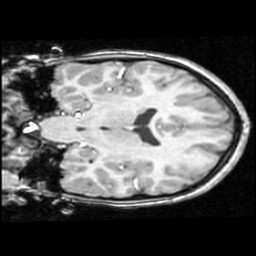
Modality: T1w
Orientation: coronal
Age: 11
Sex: male
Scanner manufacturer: ge
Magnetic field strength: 1.5 T
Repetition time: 0.03333 s
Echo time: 0.008 s